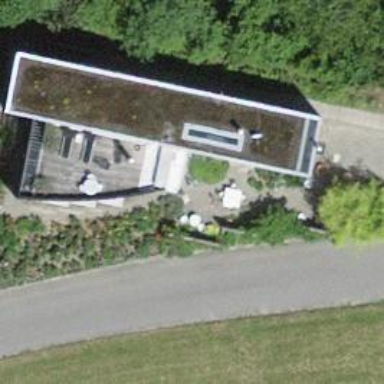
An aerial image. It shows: Residential building.